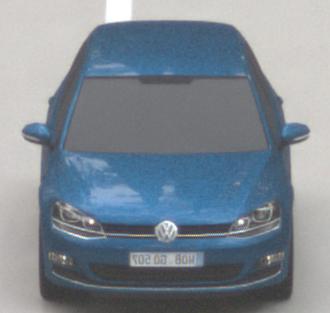
Make: VW
Model: Golf 1.2 TSI BMT
Detailed model: Golf (VII)
Model produced from: 2012/11
Model produced until: 2014/05
Doors: 3
Color: blue
Road condition: dry road
Daytime: sunrise or sunset
Contrast: medium contrast